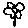
Label: flower